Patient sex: M
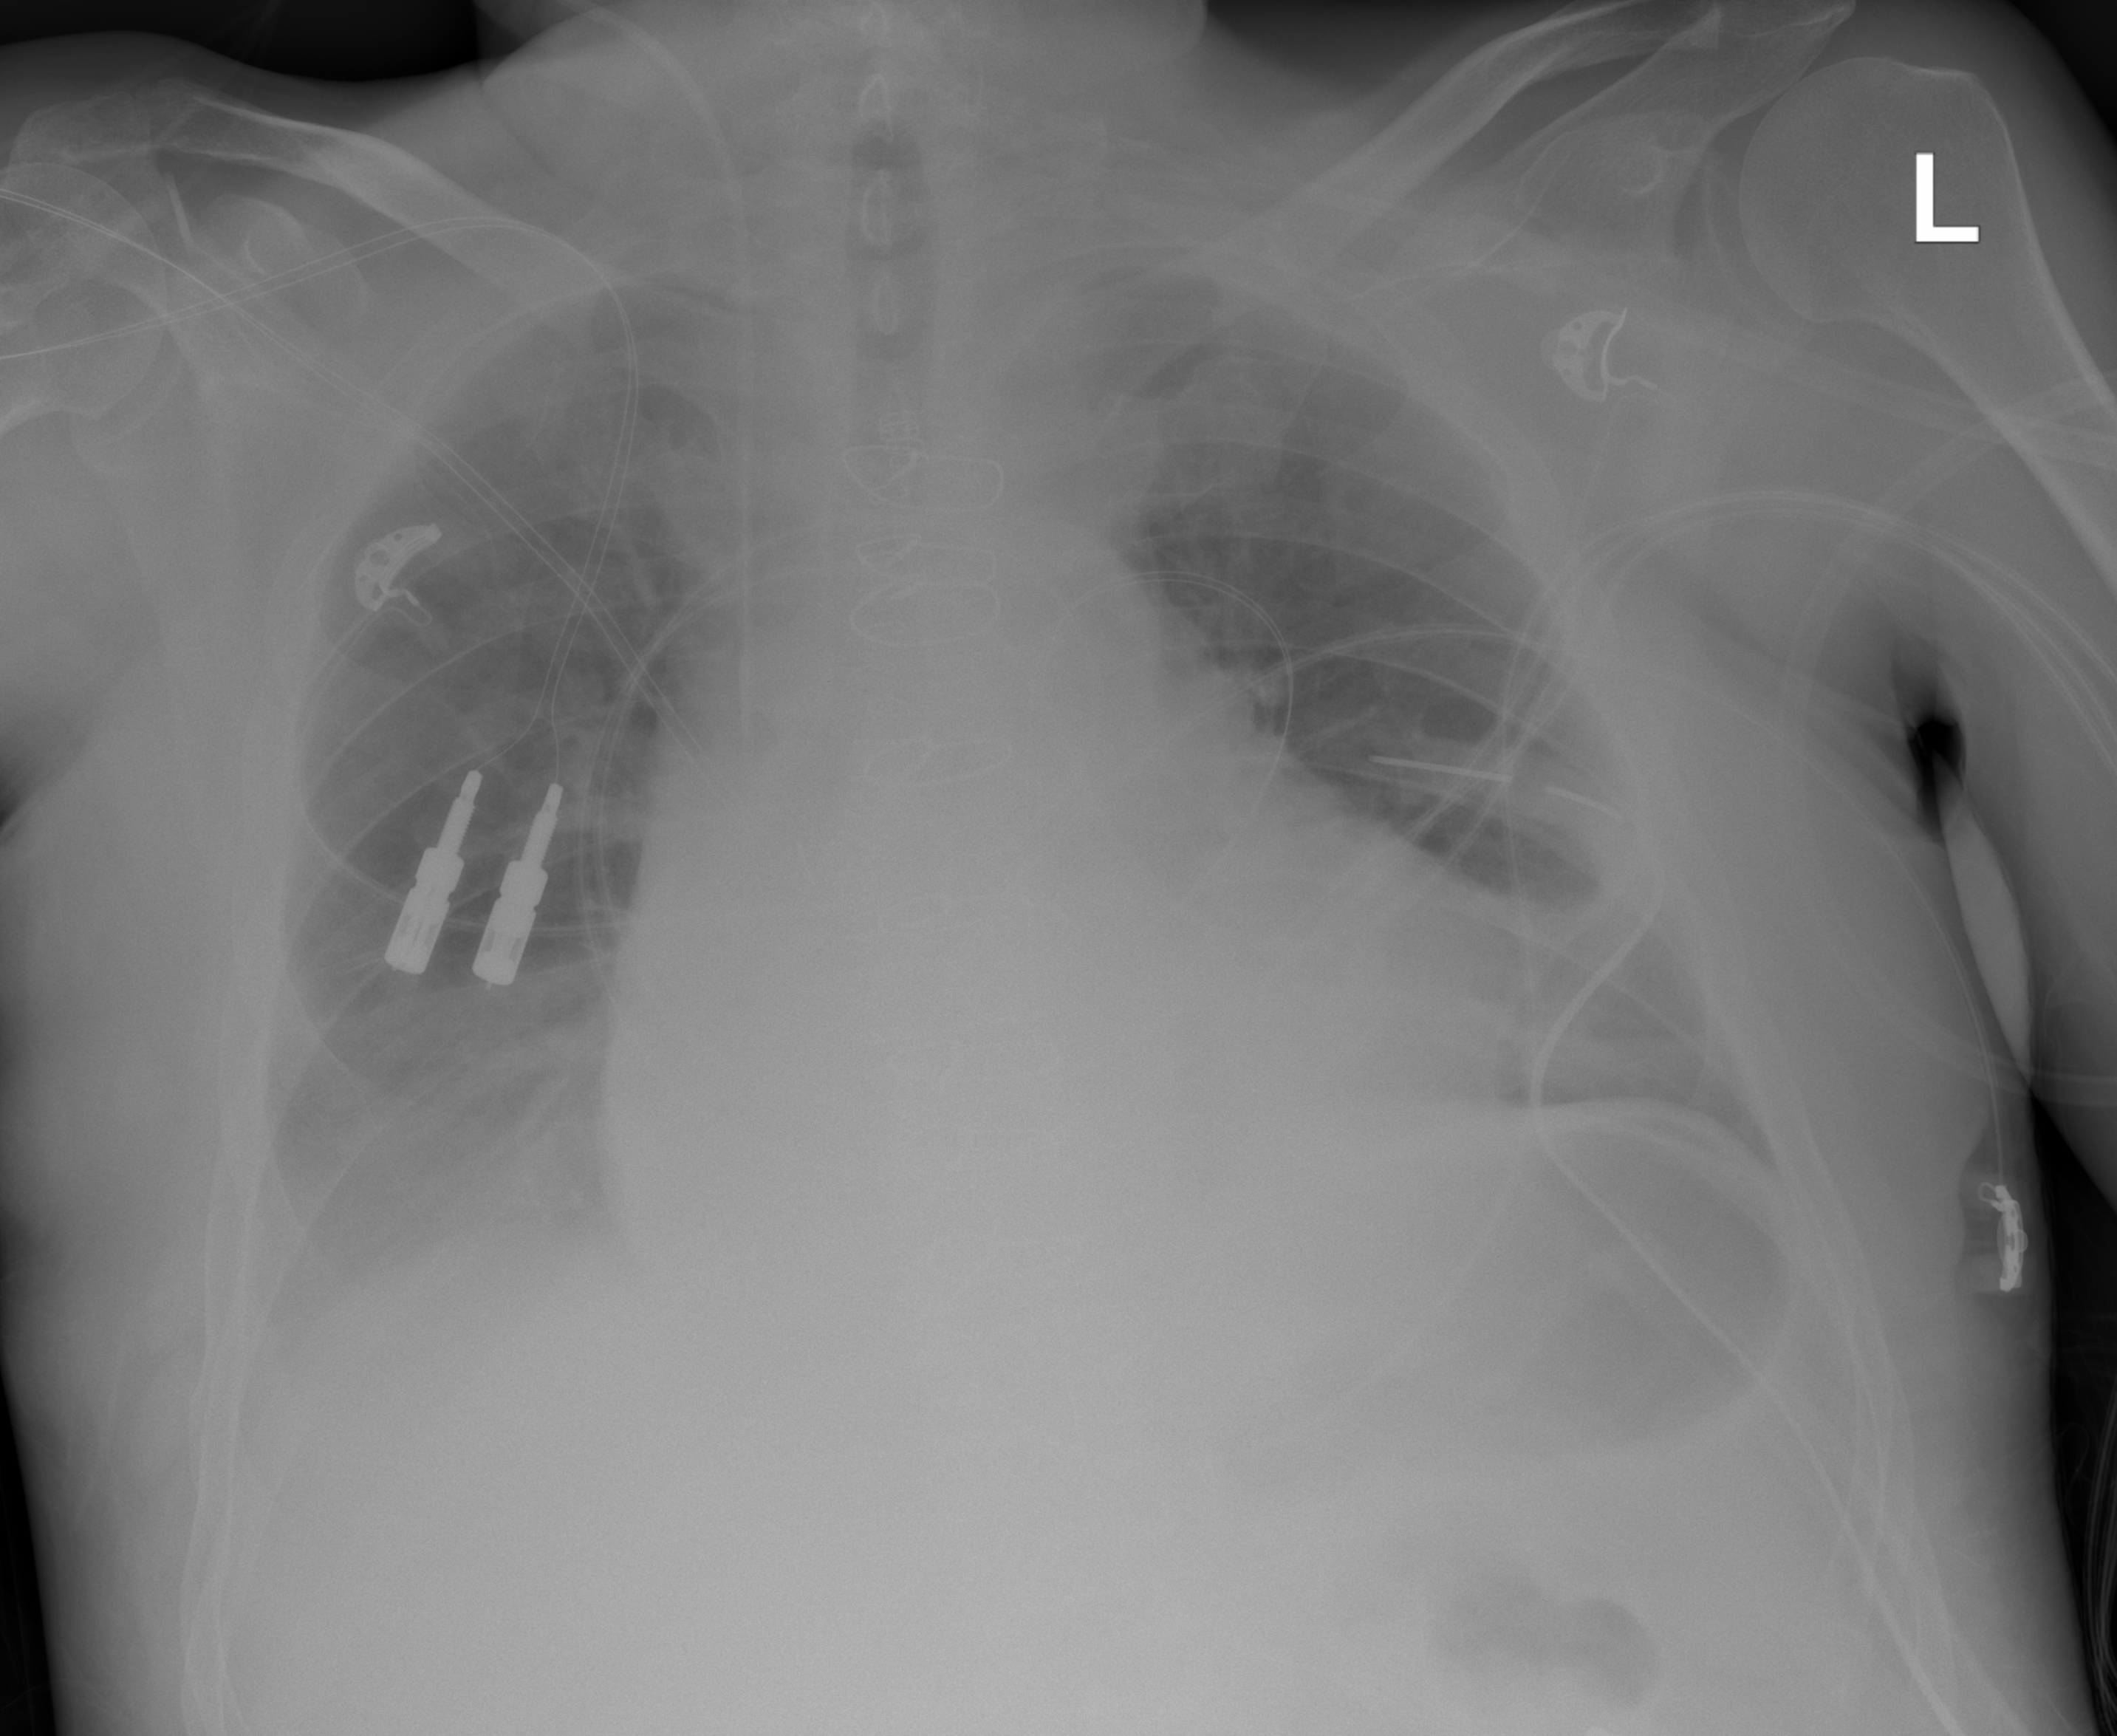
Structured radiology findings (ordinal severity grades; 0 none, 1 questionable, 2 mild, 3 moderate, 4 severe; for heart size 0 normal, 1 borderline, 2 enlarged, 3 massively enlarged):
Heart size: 2
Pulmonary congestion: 2
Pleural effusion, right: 2
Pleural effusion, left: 0
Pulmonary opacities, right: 0
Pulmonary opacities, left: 0
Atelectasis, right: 2
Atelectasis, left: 0